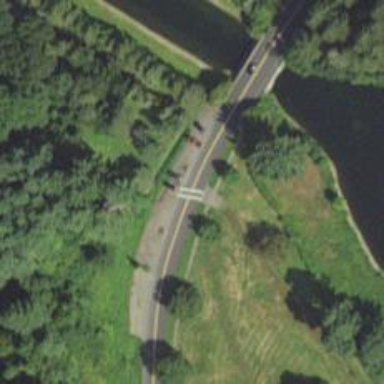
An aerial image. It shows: Marked crossing on the road.